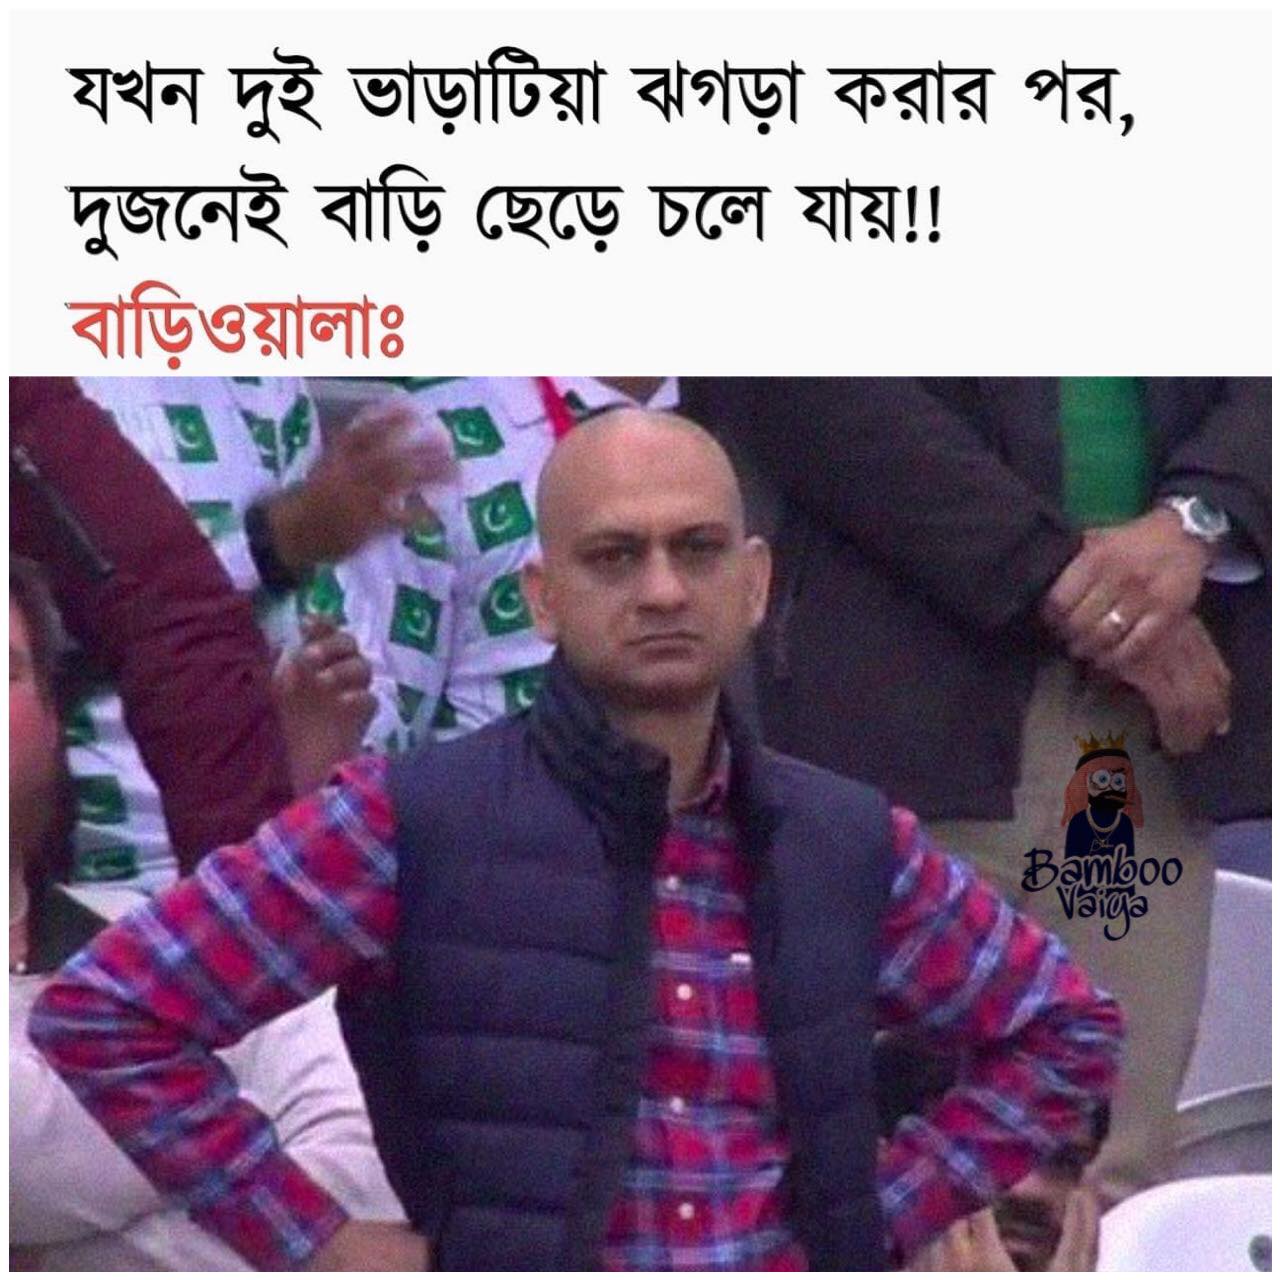
Caption: যখন দুই ভাড়াটিয়া ঝগড়া করার পর, দুজনেই বাড়ি ছেড়ে চলে যায় !!   বাড়িওয়ালাঃ
Label: non-hate